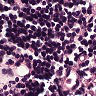
Metastatic tissue present: no